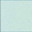
Piece: xx